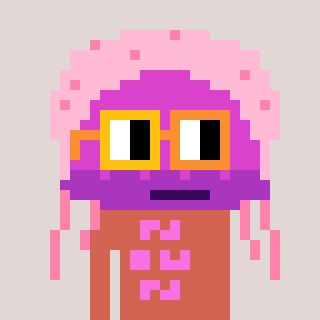
a pixel art character with square yellow and orange glasses, a jellyfish-shaped head and a peachy-colored body on a warm background